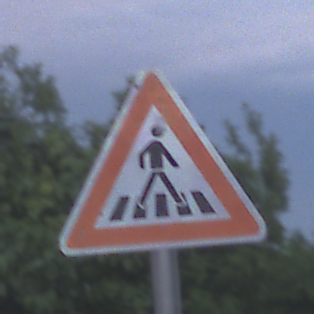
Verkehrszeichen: FussgaengerueberwegLinks
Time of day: SunriseSunset
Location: Outdoor (Urban)
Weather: PartlyCloudy
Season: NotSpecified
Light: Natural